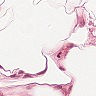
Metastatic tissue present: no